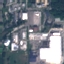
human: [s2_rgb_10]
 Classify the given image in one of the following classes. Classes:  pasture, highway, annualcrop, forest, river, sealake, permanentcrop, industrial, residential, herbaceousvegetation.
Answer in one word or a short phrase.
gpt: Industrial